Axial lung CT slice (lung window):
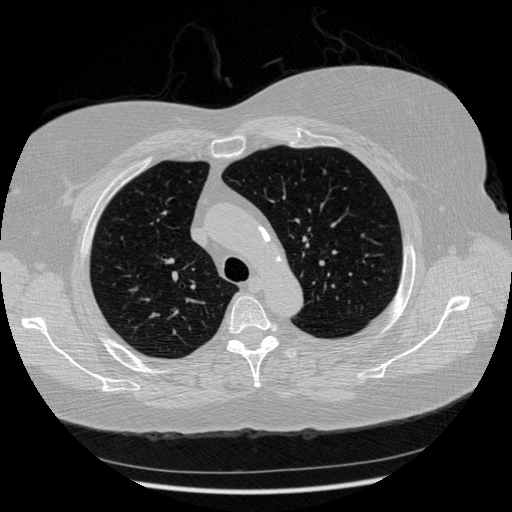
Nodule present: no